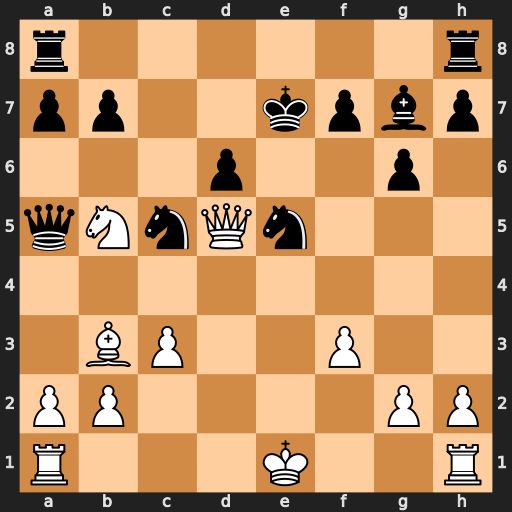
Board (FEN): r6r/pp2kpbp/3p2p1/qNnQn3/8/1BP2P2/PP4PP/R3K2R
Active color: w
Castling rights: KQ
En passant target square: -
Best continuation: Qxd6+ Ke8 Nc7+